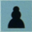
Piece: bP